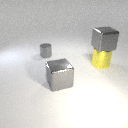
small gray metal cylinder behind large yellow metal cylinder